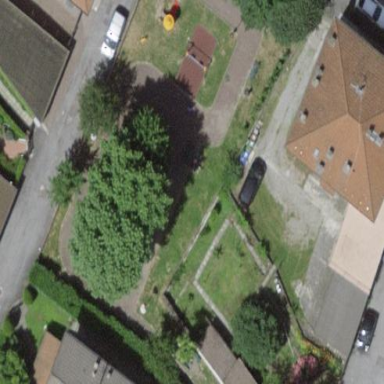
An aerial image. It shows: Playground area for leisure activities on the land.